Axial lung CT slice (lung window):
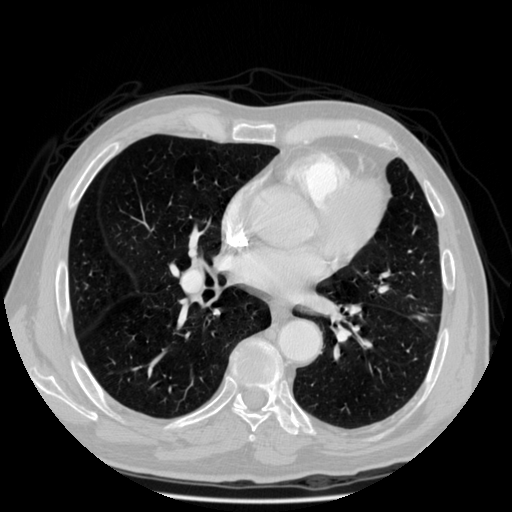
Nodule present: no